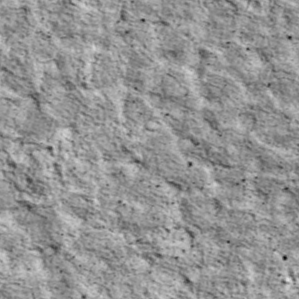
Label: non_frost